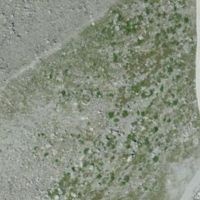
EUNIS habitat code: 48
Species observed at this site:
Chamaenerion dodonaei